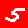
Digit: 5